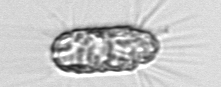
Label: Corethron_hystrix